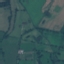
Land use / land cover: Pasture